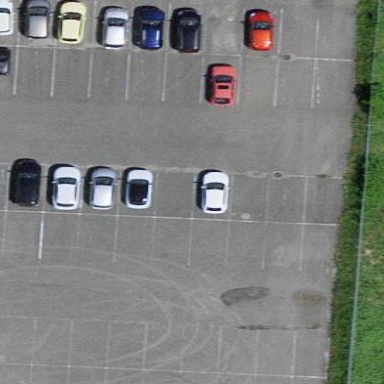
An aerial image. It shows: Parking area with asphalt surface.